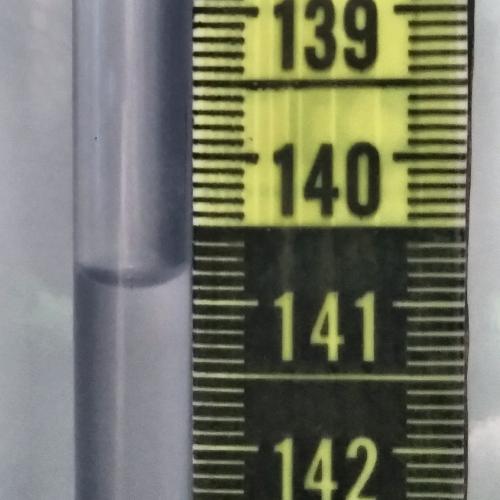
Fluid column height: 140.8 cm